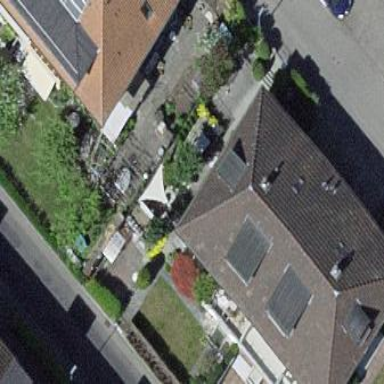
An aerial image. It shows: Garden that is leisure land.